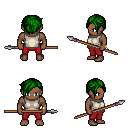
a pixel art fantasy rpg character, male body template, human, dark skin, white sleeveless shirt, red pants, green pixie cut hairstyle, bracelets, spear, four views (front, back, left, right), 2x2 character sprite sheet, small pixel art, hard edges, no anti-aliasing